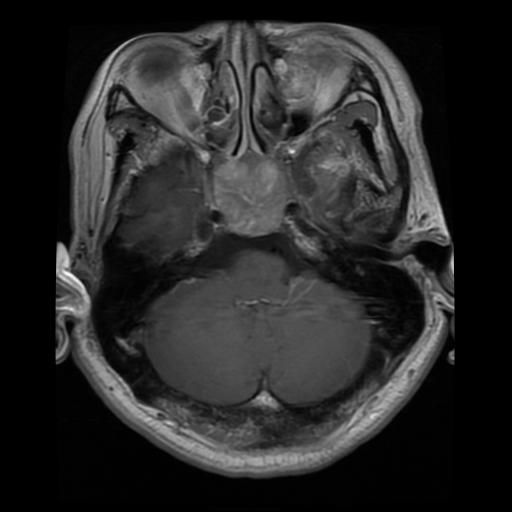
Label: pituitary